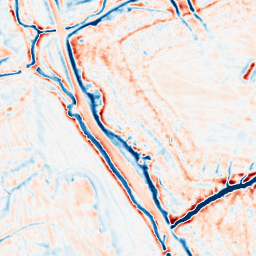
Category: edge_preserving
Decomposition family: bilateral
Decomposition parameters: d: 15
sigma_color: 150
sigma_space: 150
Upsampling method: bilinear
Upsampling parameters: scale: 2
Upsampling scale: 2